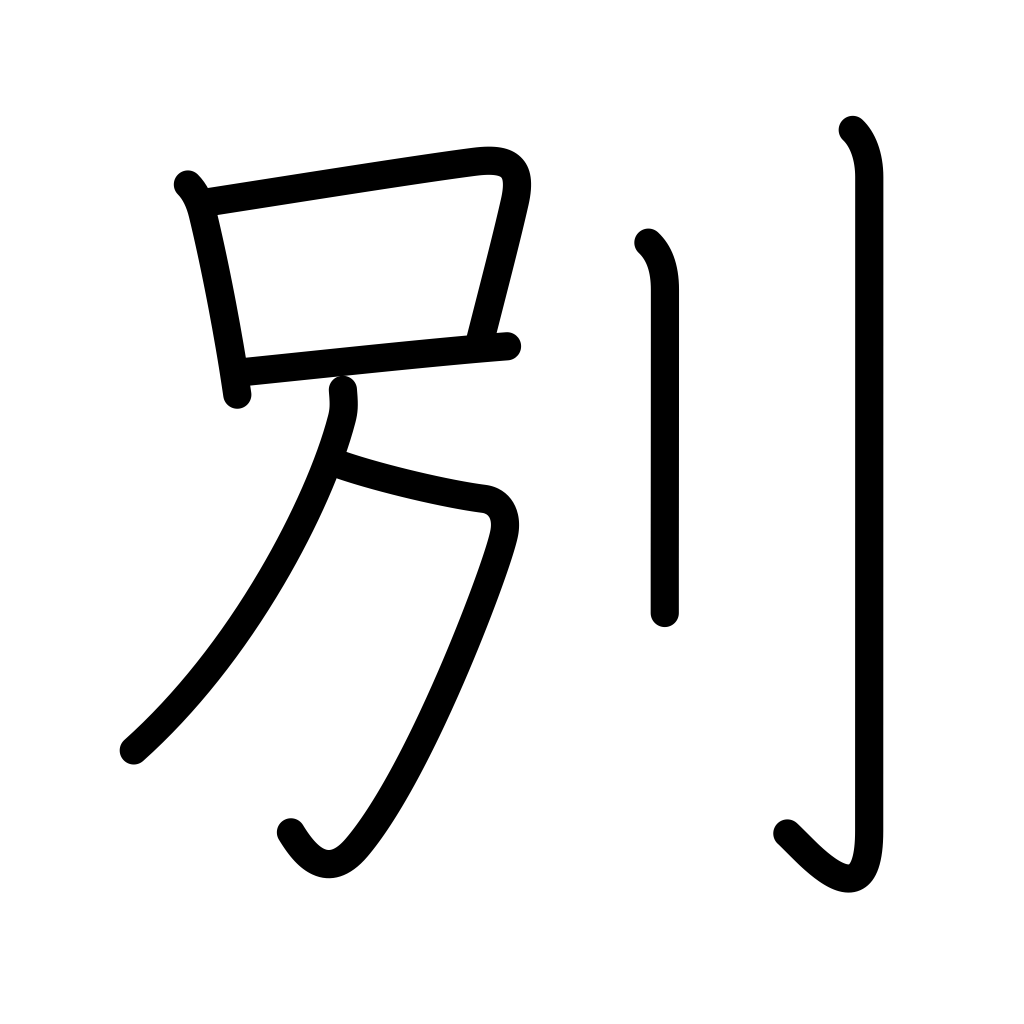
Meaning: separate, branch off, diverge, fork, another, extra, specially